Question: What color is the board?
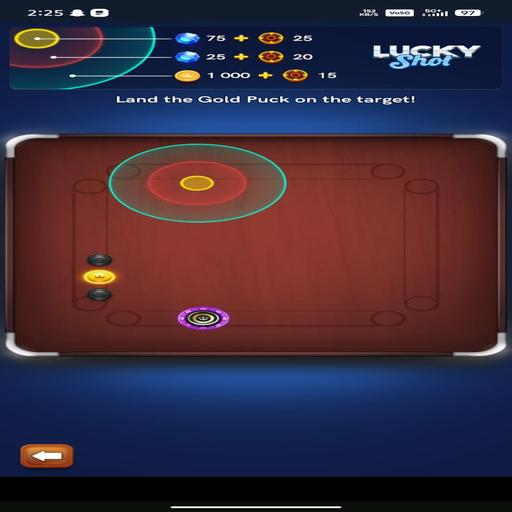
Answer: Reddish brown